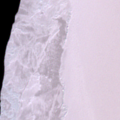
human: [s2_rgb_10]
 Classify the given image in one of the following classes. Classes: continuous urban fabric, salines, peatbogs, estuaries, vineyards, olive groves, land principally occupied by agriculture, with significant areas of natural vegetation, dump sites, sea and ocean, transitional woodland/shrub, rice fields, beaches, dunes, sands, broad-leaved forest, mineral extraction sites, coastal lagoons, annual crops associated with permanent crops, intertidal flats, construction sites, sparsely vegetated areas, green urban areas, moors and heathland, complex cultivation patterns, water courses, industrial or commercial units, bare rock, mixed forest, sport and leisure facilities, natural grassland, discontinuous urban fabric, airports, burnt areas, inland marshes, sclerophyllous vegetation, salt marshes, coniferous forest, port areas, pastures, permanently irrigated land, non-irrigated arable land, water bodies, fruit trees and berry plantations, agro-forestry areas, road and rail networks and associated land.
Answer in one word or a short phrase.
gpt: sea and ocean